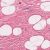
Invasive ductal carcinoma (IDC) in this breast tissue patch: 0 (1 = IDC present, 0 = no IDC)